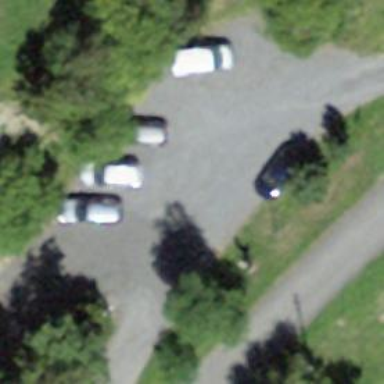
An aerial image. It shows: Asphalt parking area.